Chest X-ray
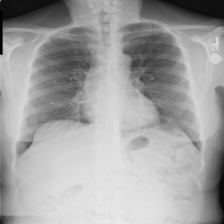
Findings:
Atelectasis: negative
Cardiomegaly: negative
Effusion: negative
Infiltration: negative
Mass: negative
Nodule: negative
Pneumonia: negative
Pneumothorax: negative
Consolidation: negative
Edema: negative
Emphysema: negative
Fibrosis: negative
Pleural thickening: negative
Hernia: negative